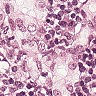
Metastatic tissue present: yes